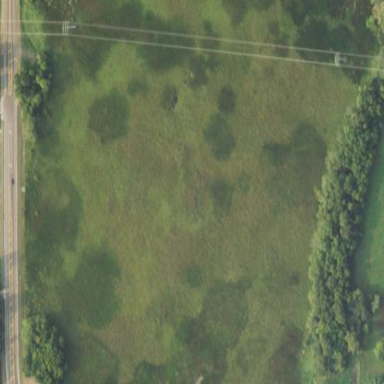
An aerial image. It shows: Marshy wetland area.